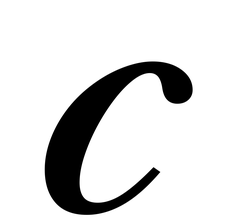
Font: LibreCaslonText-Italic_SemiBold_Italic